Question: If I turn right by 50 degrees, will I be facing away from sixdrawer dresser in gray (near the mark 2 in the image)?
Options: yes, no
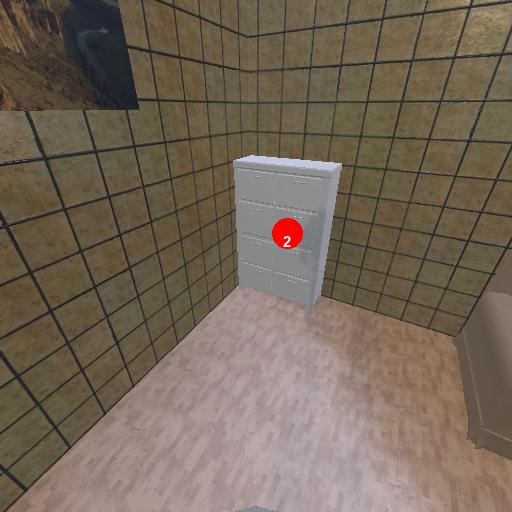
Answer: yes